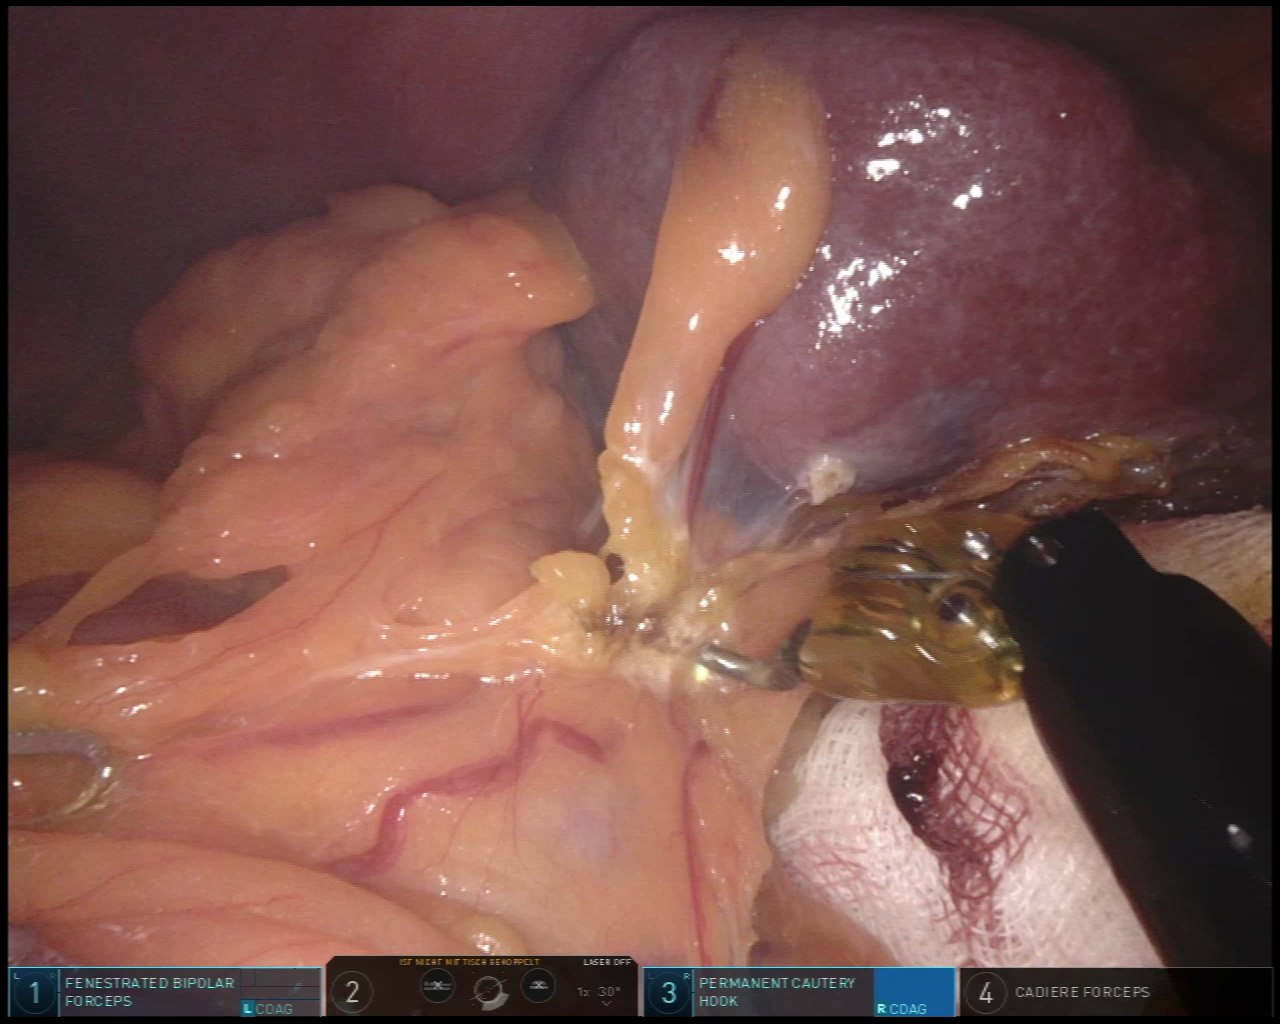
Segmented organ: abdominal_wall
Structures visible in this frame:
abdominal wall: yes
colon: no
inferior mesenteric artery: no
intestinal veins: no
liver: no
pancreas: no
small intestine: no
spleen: yes
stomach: no
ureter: no
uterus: no
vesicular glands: no